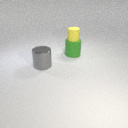
small yellow rubber cylinder above large green rubber cylinder